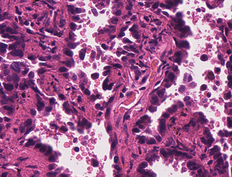
Tumor epithelial tissue: yes
Tumor-associated stroma tissue: yes
Normal tissue: no